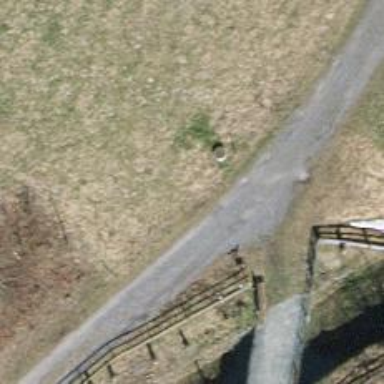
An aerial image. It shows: Path on bridge.